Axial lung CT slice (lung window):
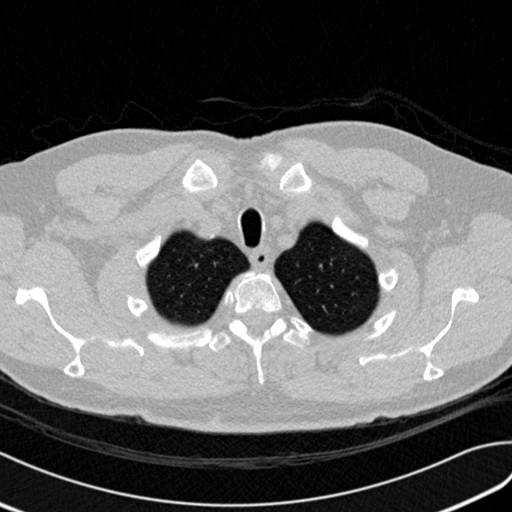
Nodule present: no